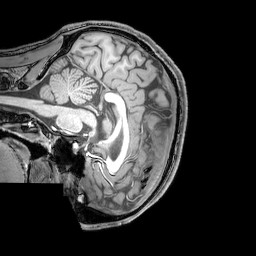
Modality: T1w
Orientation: sagittal
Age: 24
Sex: male
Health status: healthy
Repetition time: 0.081 s
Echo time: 0.037 s